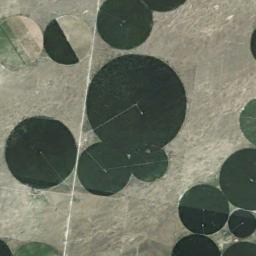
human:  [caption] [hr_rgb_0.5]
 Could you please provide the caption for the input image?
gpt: Several dark green circular farmlands with different radii and a semi-circular farmlands are surrounded by wasteland .

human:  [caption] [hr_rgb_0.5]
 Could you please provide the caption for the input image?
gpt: Some green circle farmland are in the bare land .

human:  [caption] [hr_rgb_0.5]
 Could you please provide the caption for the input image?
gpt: Some circular fields contain half a ring .

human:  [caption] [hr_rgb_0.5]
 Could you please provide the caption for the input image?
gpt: Many green and khaki mixed farms of different sizes, .

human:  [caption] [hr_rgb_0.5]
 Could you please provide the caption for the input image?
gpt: There are many circular farmlands of different sizes distributed irregularly .